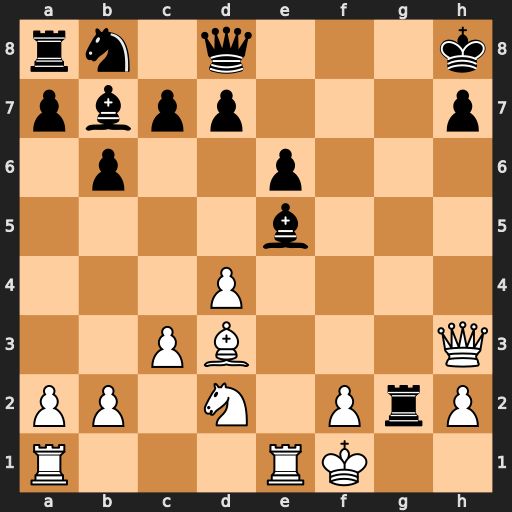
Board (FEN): rn1q3k/pbpp3p/1p2p3/4b3/3P4/2PB3Q/PP1N1PrP/R3RK2
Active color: w
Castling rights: -
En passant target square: -
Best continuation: Qxh7#